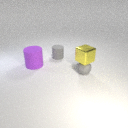
large purple rubber cylinder in front of small gray rubber cylinder